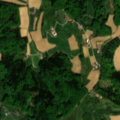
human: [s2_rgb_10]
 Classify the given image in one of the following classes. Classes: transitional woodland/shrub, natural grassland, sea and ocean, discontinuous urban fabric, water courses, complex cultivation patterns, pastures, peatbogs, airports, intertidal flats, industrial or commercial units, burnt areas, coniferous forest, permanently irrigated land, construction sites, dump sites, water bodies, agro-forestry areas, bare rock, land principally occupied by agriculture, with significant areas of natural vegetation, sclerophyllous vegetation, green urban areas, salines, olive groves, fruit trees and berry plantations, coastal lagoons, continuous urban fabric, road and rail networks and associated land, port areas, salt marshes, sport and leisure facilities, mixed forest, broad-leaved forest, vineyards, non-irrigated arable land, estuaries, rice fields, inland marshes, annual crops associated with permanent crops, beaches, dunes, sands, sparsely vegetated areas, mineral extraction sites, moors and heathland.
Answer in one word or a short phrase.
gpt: non-irrigated arable land, complex cultivation patterns, broad-leaved forest